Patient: sex F, age 26
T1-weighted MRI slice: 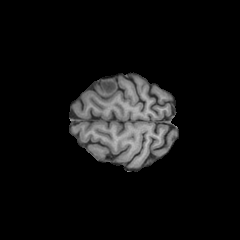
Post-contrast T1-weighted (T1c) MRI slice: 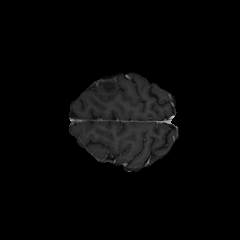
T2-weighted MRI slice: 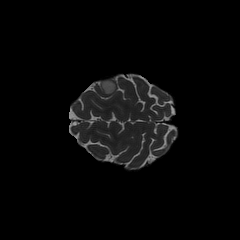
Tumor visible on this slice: yes
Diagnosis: Astrocytoma, IDH-mutant
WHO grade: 2